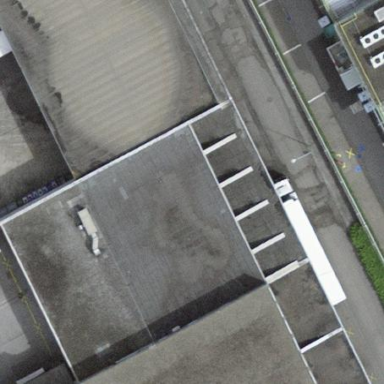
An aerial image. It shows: View of roof of building.